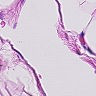
Metastatic tissue present: no